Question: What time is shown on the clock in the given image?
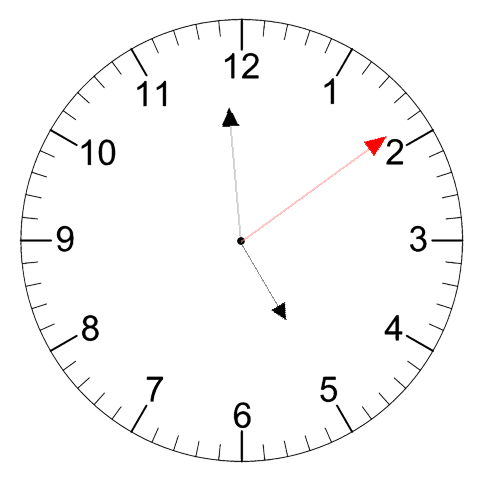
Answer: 04:59:09